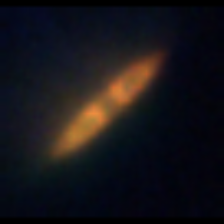
Taxon: Pennate
Group: Diatoms